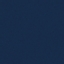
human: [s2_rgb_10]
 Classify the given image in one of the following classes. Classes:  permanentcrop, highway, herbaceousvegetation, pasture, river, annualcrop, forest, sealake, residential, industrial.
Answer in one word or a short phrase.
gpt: SeaLake